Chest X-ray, PA view. Patient: 44 years old, sex F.
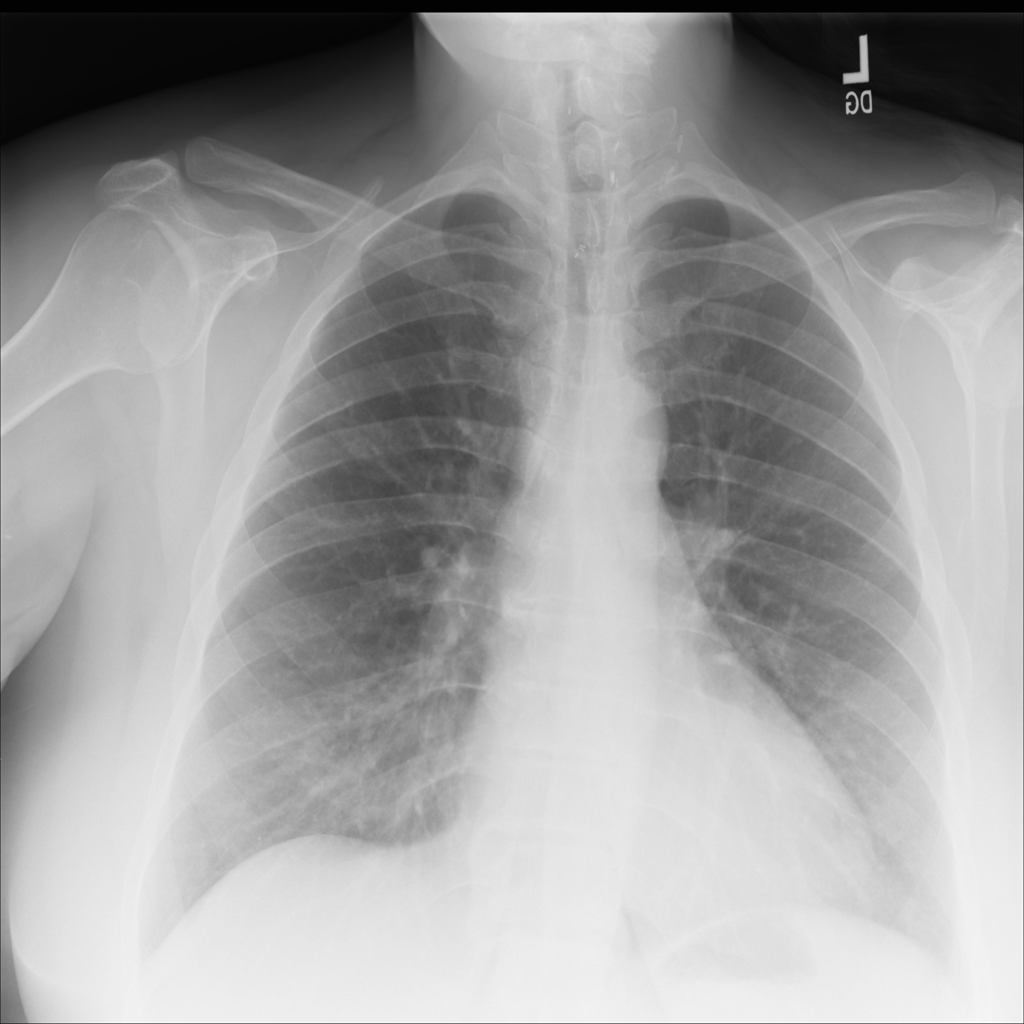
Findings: No Finding